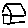
Label: house